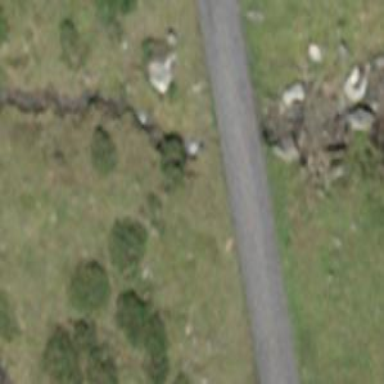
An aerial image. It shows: Culvert tunnel.